Aerial crown-view tile of a tropical tree (Barro Colorado Island, Panama), acquired 20241112:
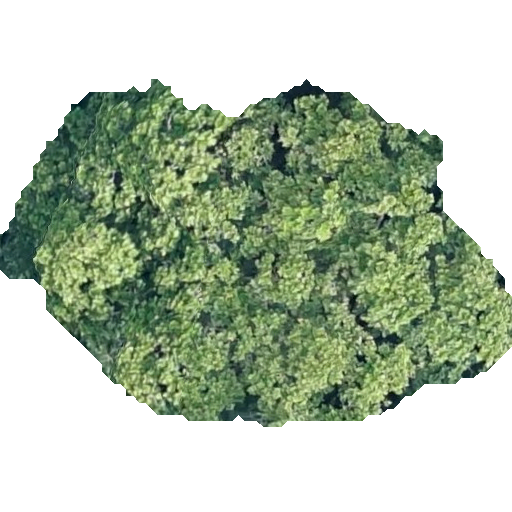
Species: Anacardium excelsum
GBIF accepted scientific name: Anacardium excelsum
Crown area: 199.414 m²